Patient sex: M
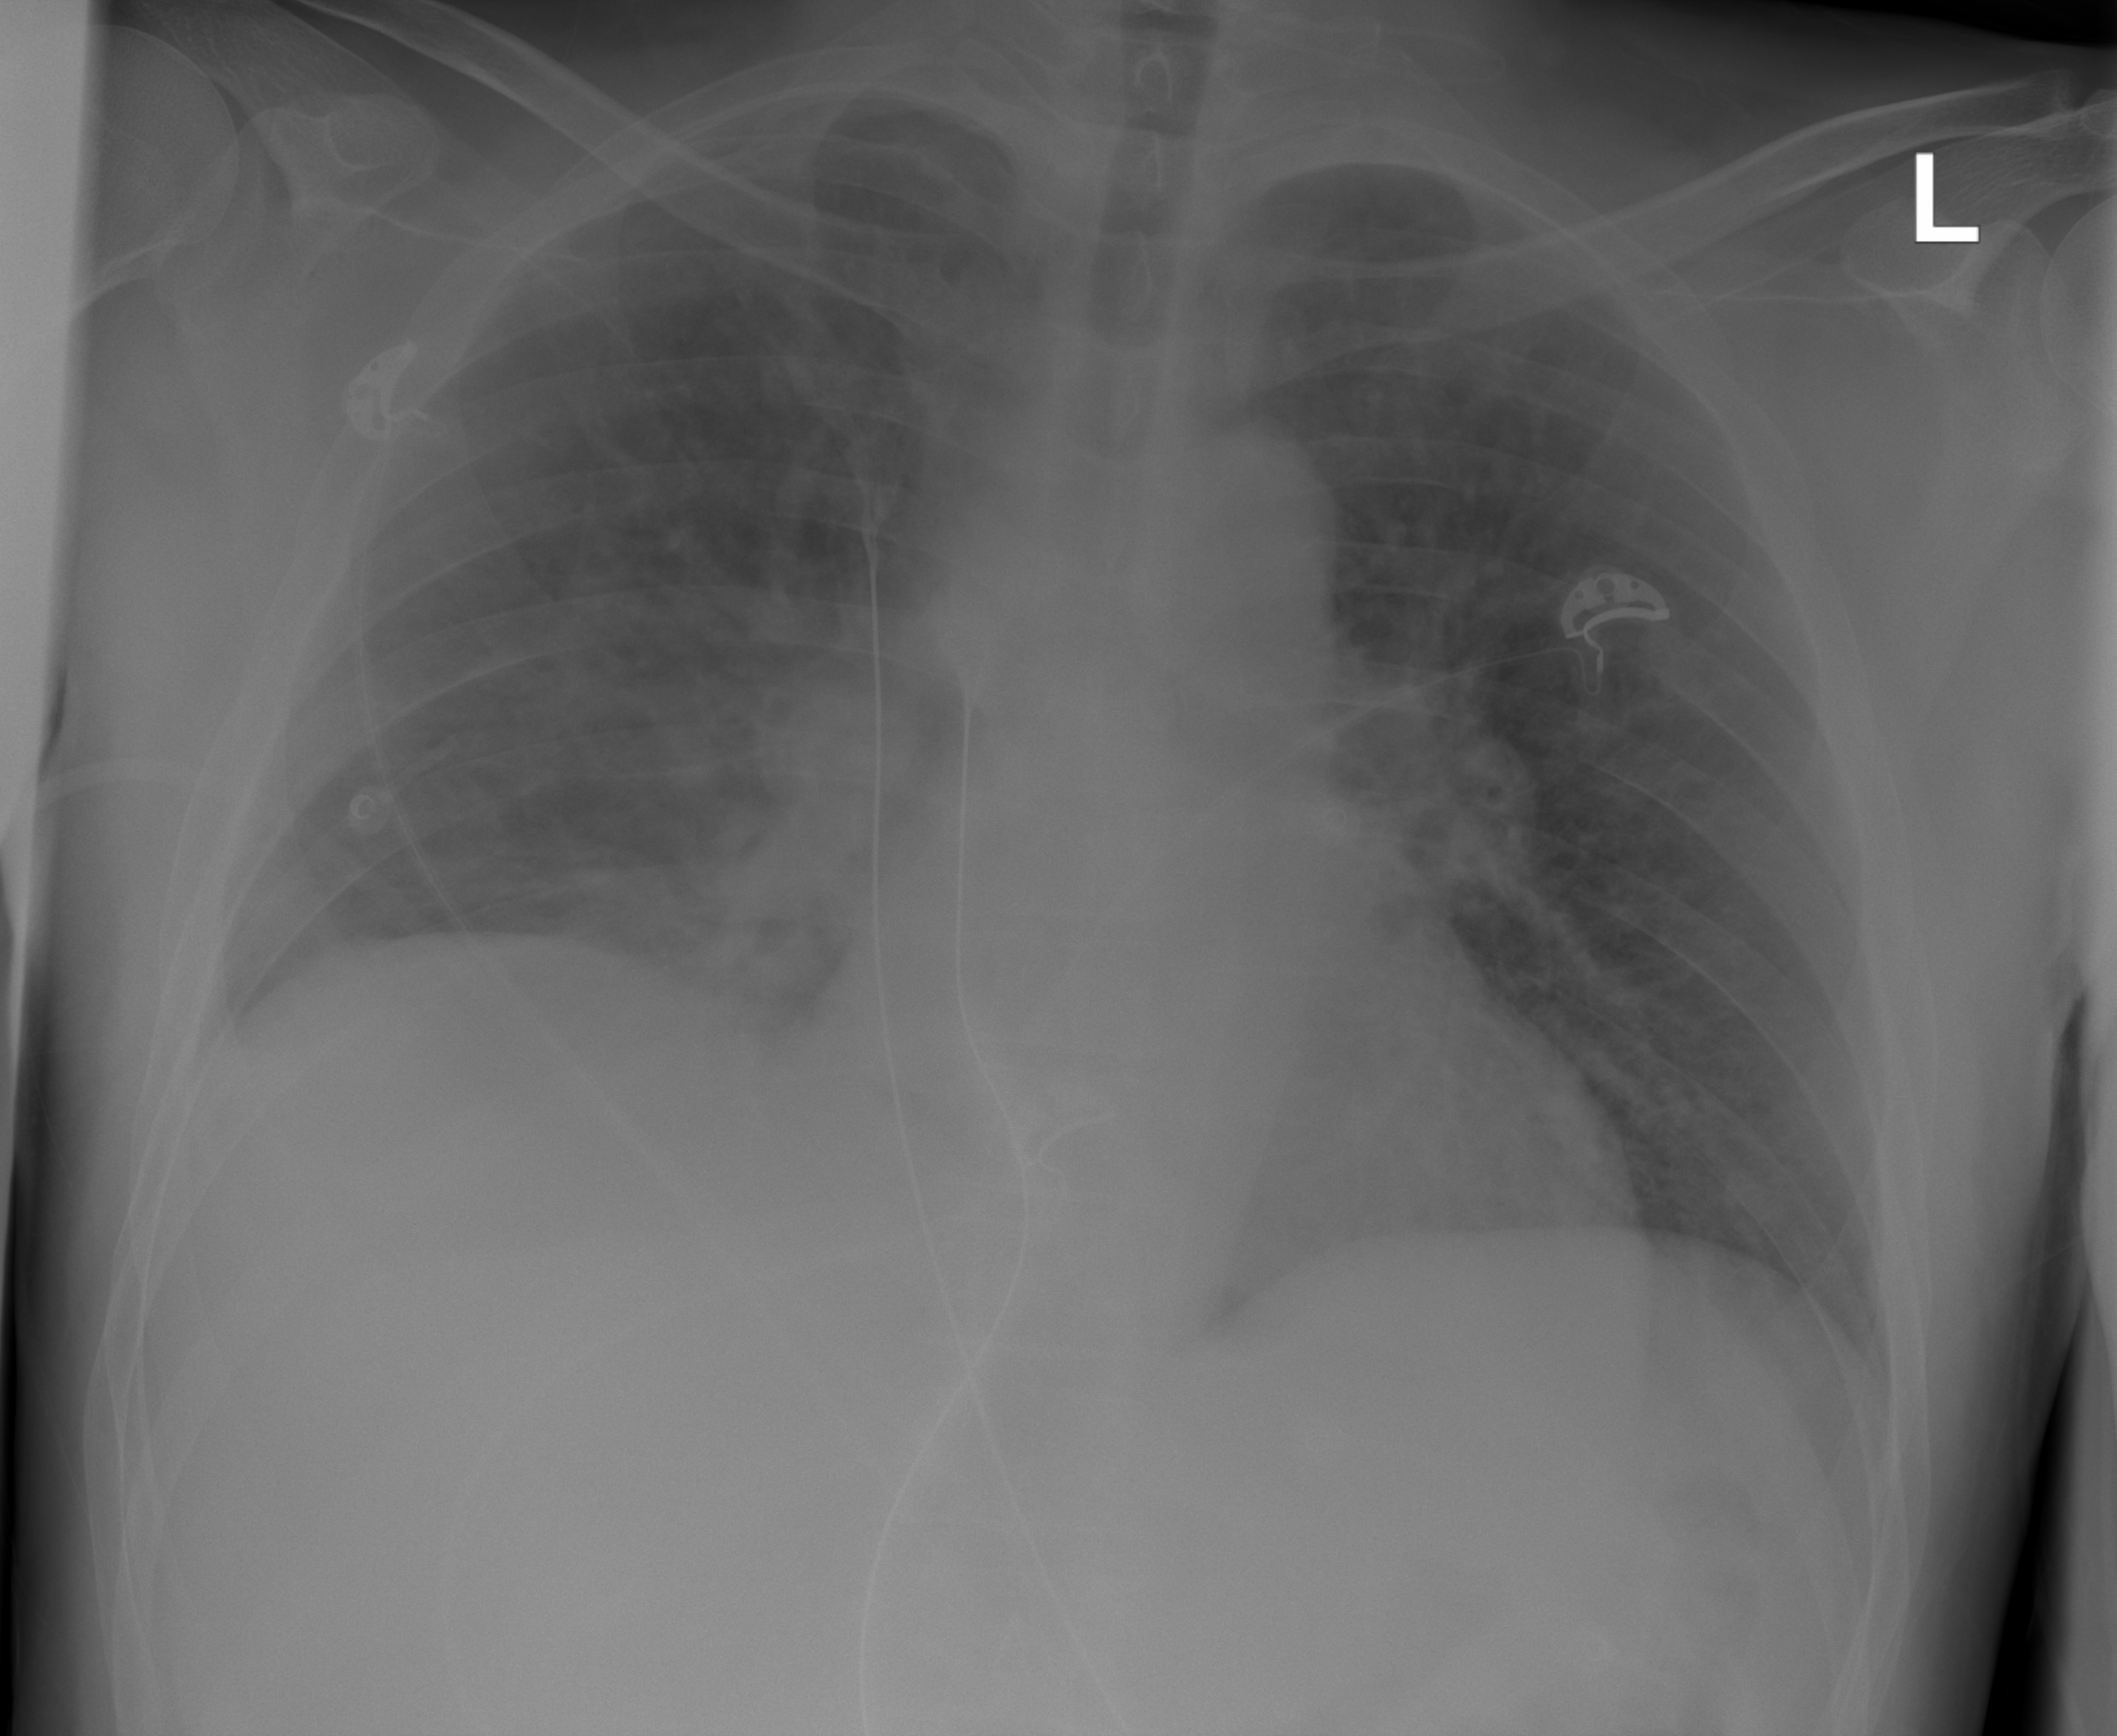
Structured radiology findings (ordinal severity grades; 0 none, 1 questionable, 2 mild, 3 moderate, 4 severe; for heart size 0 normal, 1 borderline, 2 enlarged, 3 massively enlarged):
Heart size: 0
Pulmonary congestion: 2
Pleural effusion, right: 2
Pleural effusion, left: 0
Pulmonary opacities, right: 2
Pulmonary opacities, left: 0
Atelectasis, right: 0
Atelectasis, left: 0